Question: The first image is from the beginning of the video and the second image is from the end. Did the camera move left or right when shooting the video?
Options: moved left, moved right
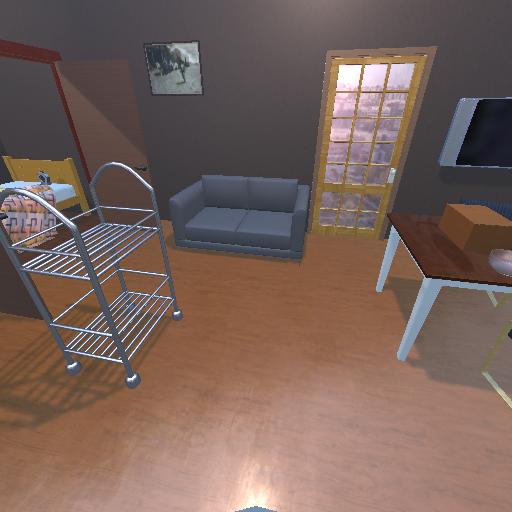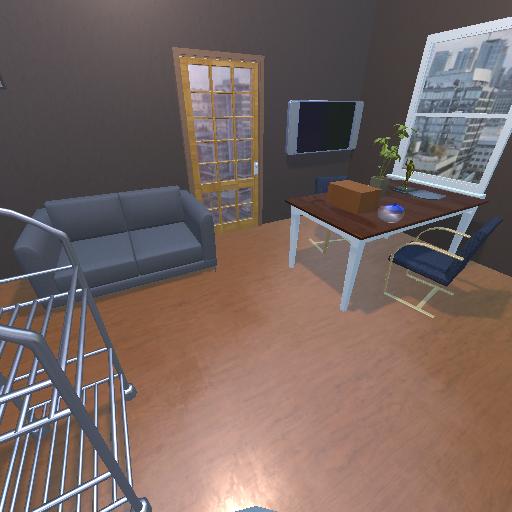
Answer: moved left